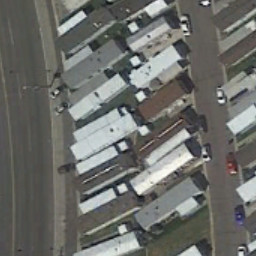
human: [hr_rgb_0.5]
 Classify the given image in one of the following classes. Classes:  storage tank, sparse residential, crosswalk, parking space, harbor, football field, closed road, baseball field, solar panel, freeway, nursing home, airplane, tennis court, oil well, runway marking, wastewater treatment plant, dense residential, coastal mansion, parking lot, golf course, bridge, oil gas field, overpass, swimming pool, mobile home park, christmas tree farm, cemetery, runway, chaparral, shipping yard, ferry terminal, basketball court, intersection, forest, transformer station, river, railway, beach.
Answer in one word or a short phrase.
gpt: mobile home park